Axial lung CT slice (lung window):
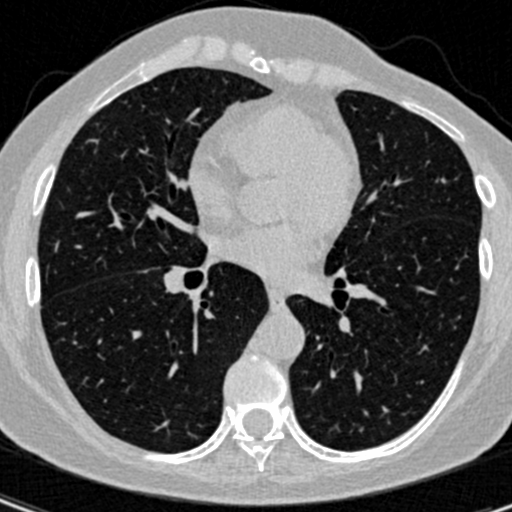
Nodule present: no